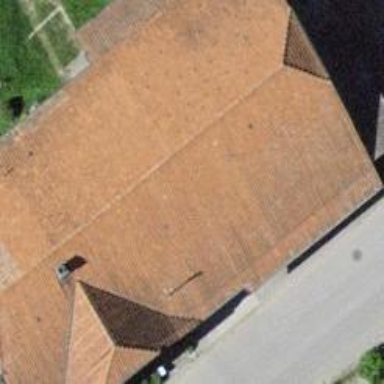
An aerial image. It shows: Farm building.